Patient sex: M
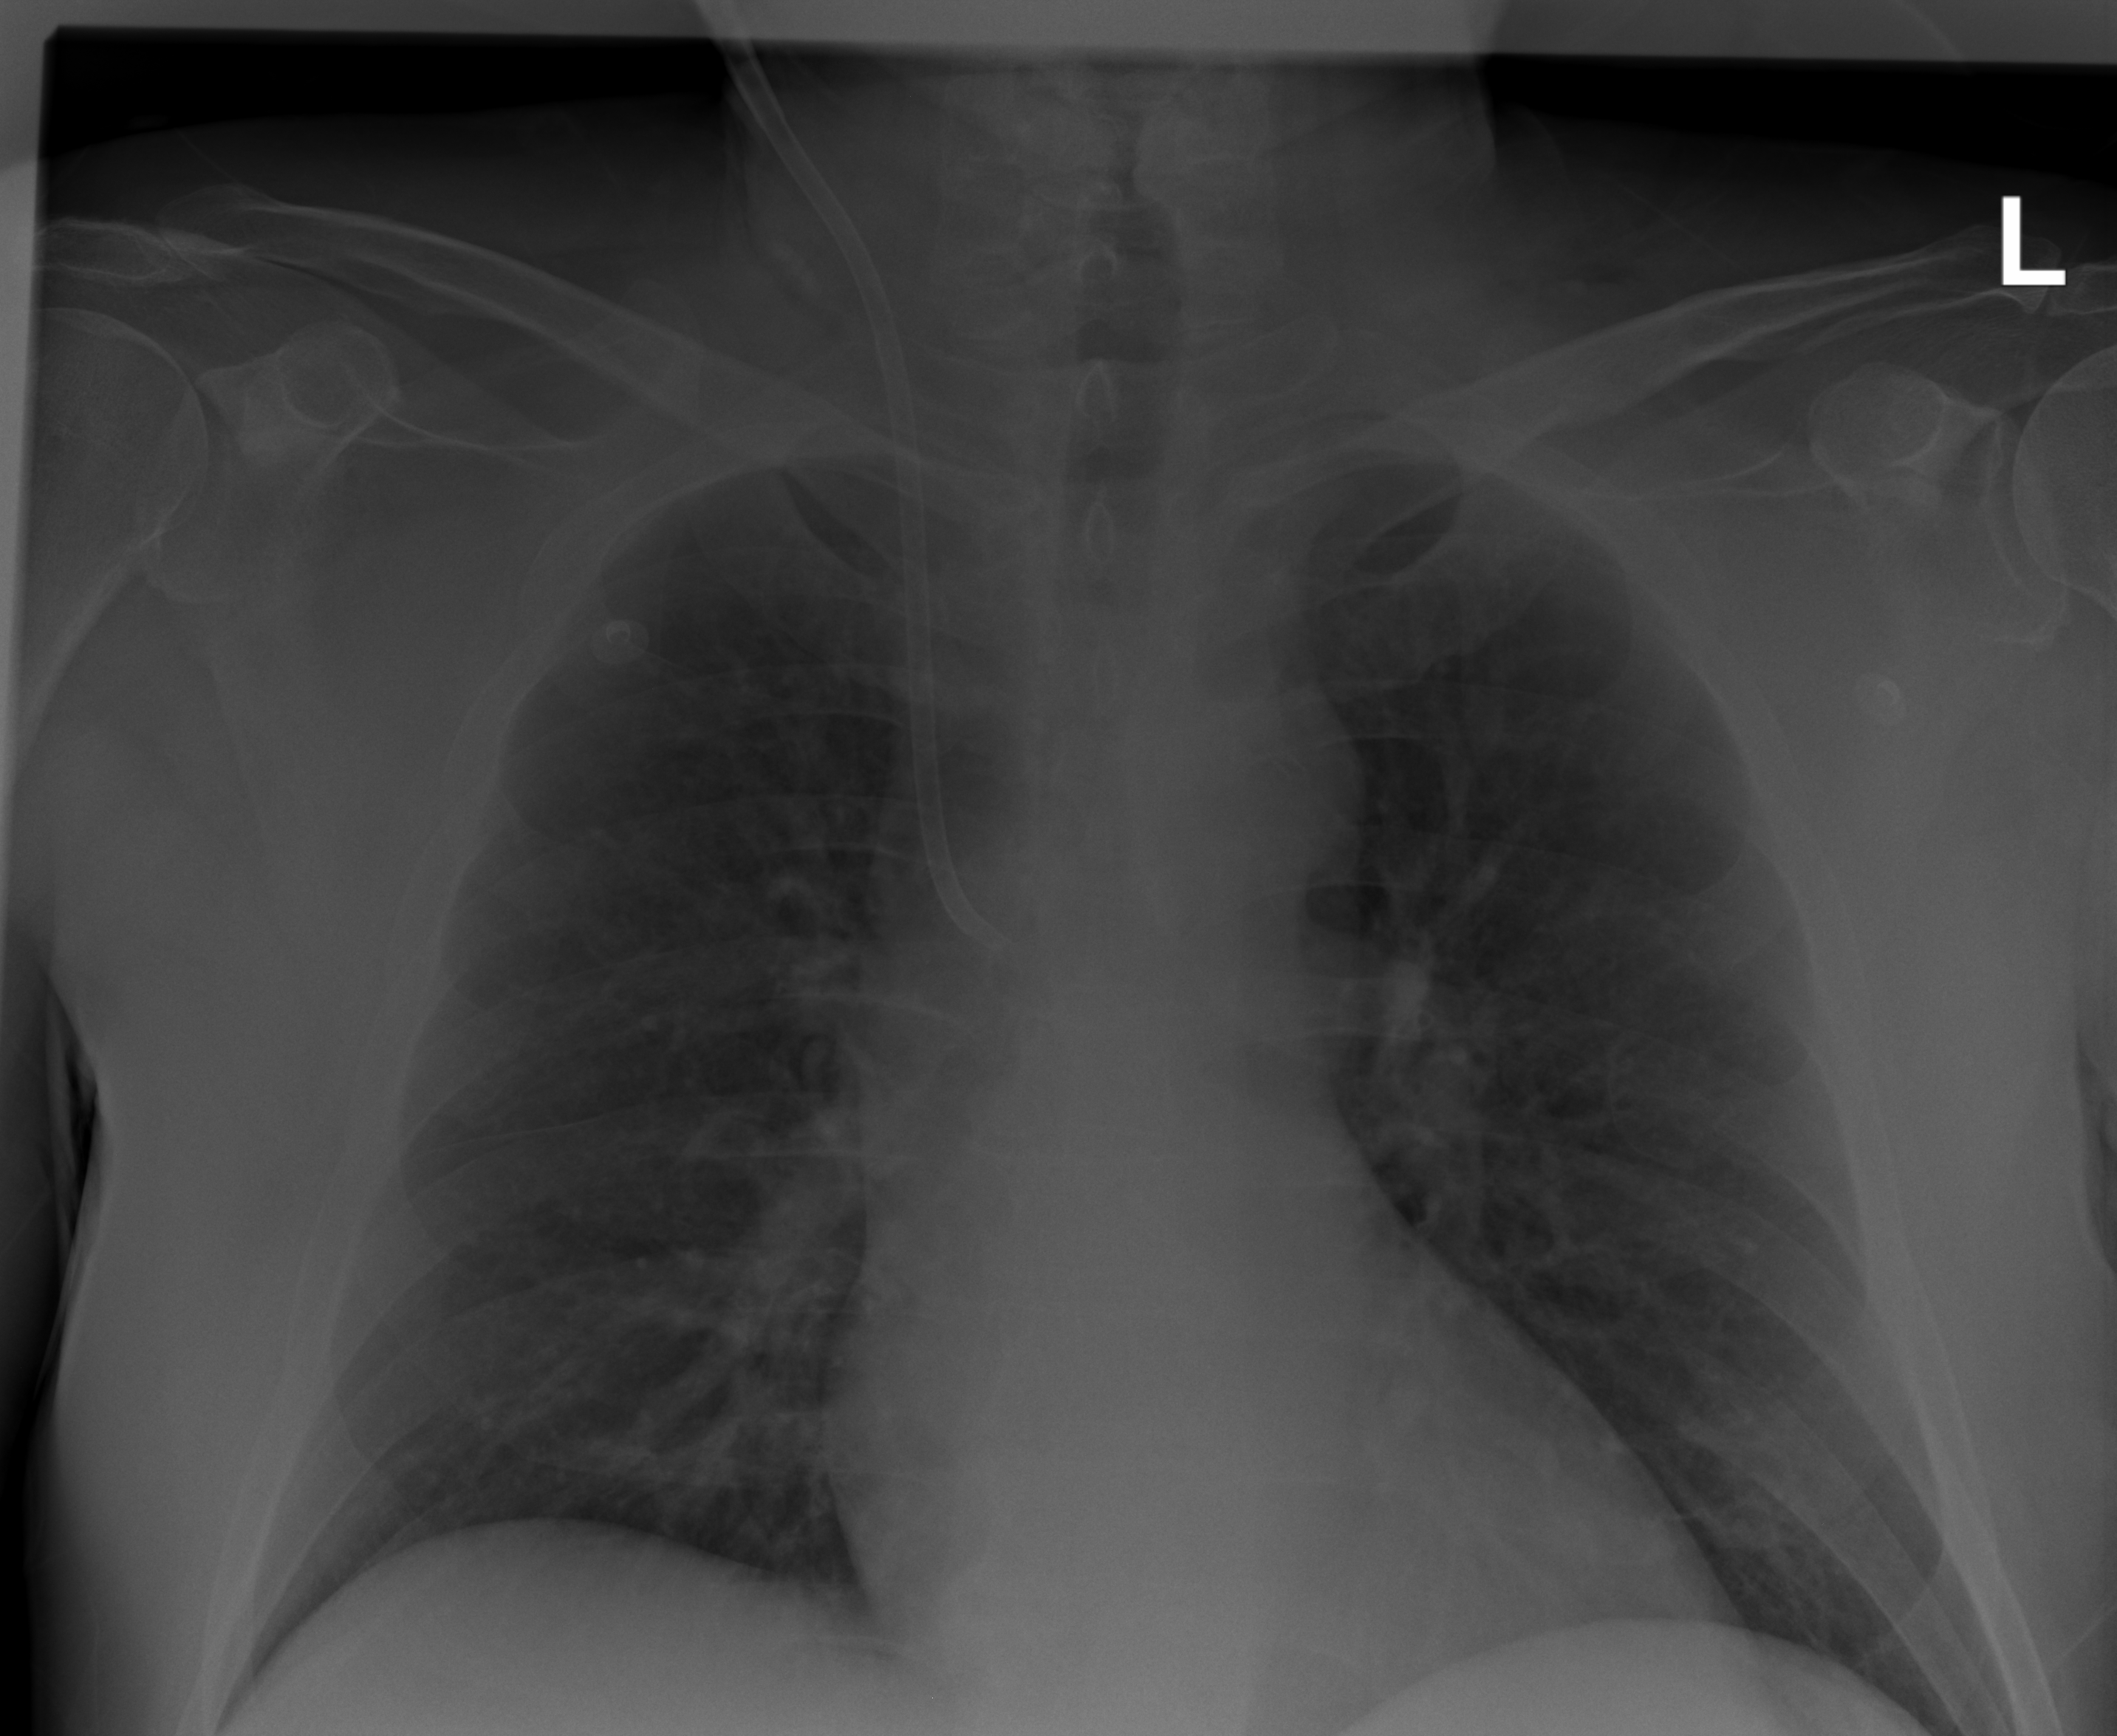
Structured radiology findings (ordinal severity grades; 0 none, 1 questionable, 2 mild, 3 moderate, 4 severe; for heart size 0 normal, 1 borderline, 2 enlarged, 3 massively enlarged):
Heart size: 1
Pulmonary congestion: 1
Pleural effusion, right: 0
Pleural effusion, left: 0
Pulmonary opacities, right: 0
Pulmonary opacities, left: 0
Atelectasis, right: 1
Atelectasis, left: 1